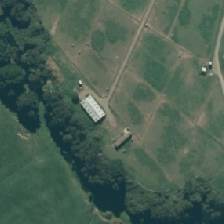
Land cover: urban_parkland